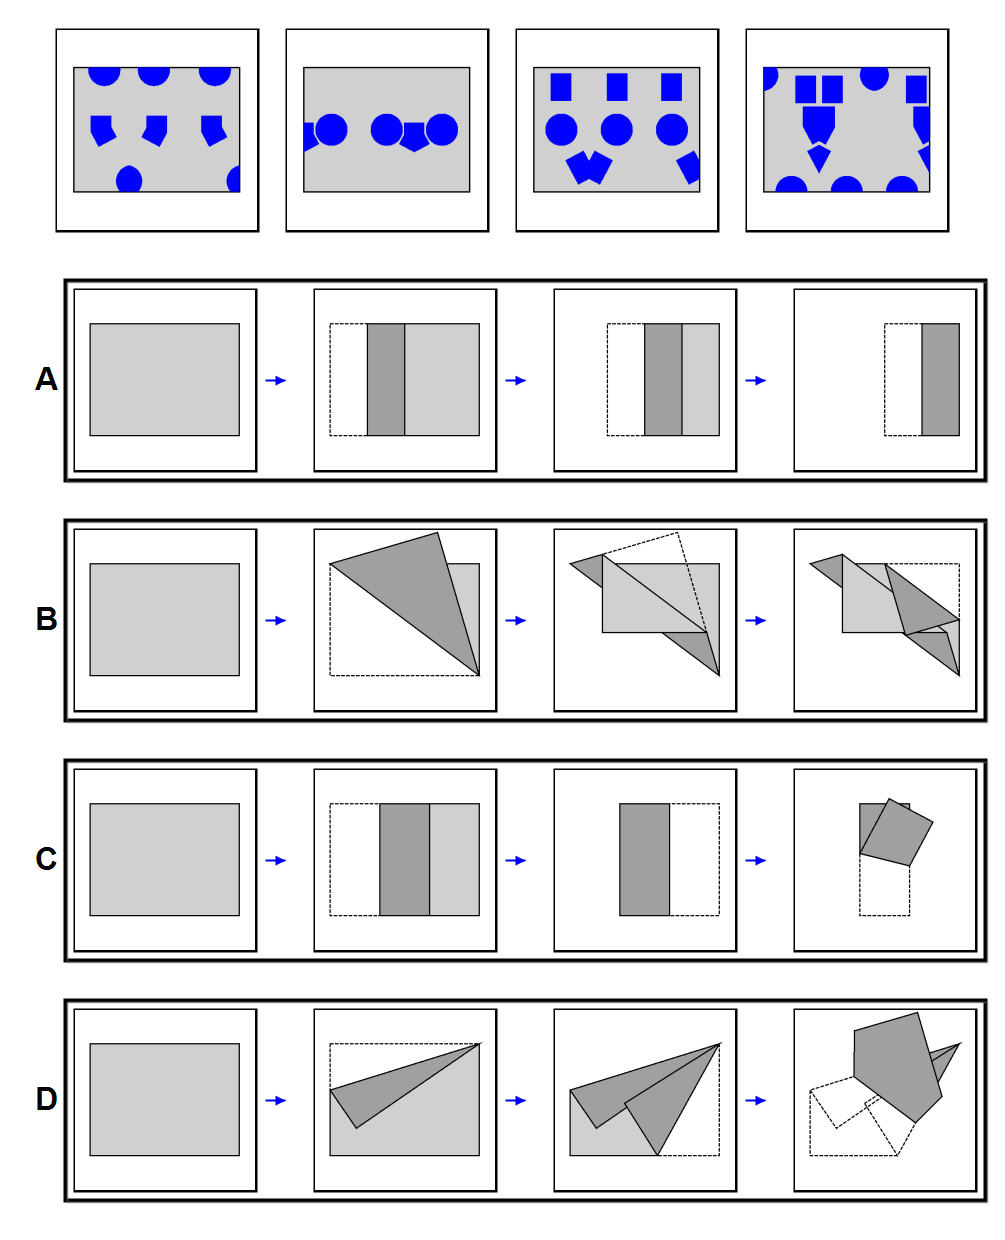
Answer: C